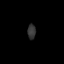
Tissue: prostate
Cell type: T cells
Senescence score: 0.2672
Nuclear area (px): 123
Mean DAPI intensity: 50.894